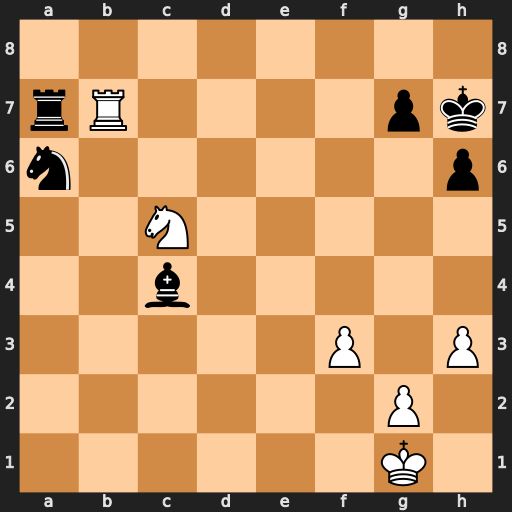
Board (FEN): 8/rR4pk/n6p/2N5/2b5/5P1P/6P1/6K1
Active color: w
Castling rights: -
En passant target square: -
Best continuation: Rxa7 Nxc5 Rc7